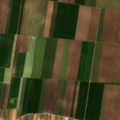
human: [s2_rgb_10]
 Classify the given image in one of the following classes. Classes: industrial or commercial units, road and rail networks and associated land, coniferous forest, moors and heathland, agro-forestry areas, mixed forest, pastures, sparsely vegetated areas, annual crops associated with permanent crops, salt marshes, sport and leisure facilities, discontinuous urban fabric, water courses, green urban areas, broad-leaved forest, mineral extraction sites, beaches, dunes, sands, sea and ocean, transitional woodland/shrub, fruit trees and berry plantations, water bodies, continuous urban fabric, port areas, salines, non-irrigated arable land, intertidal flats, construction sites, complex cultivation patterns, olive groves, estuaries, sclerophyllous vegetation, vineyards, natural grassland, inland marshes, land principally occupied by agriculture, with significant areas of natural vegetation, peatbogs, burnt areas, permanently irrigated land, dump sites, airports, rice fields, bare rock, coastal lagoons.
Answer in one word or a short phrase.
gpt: non-irrigated arable land, vineyards